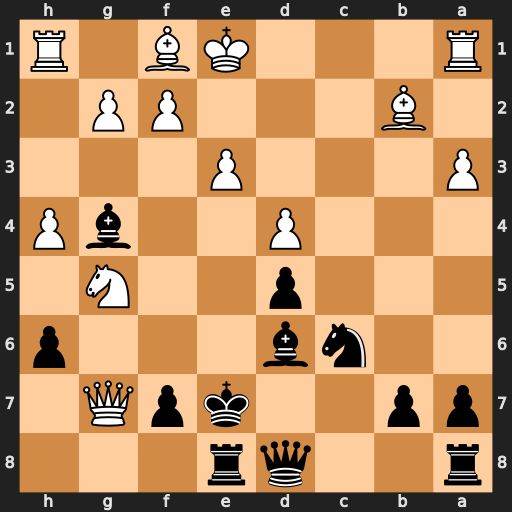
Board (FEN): r2qr3/pp2kpQ1/2nb3p/3p2N1/3P2bP/P3P3/1B3PP1/R3KB1R
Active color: b
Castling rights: KQ
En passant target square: -
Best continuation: Qa5+ Bc3 Qxc3#